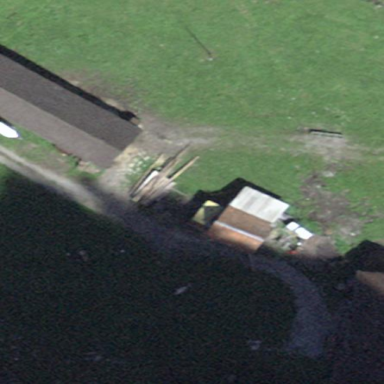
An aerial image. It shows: Farm with farmyard.